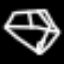
Label: diamond